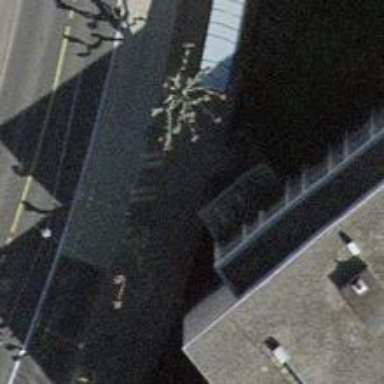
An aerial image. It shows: Bus stop with sheltered platform for public transport.